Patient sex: M
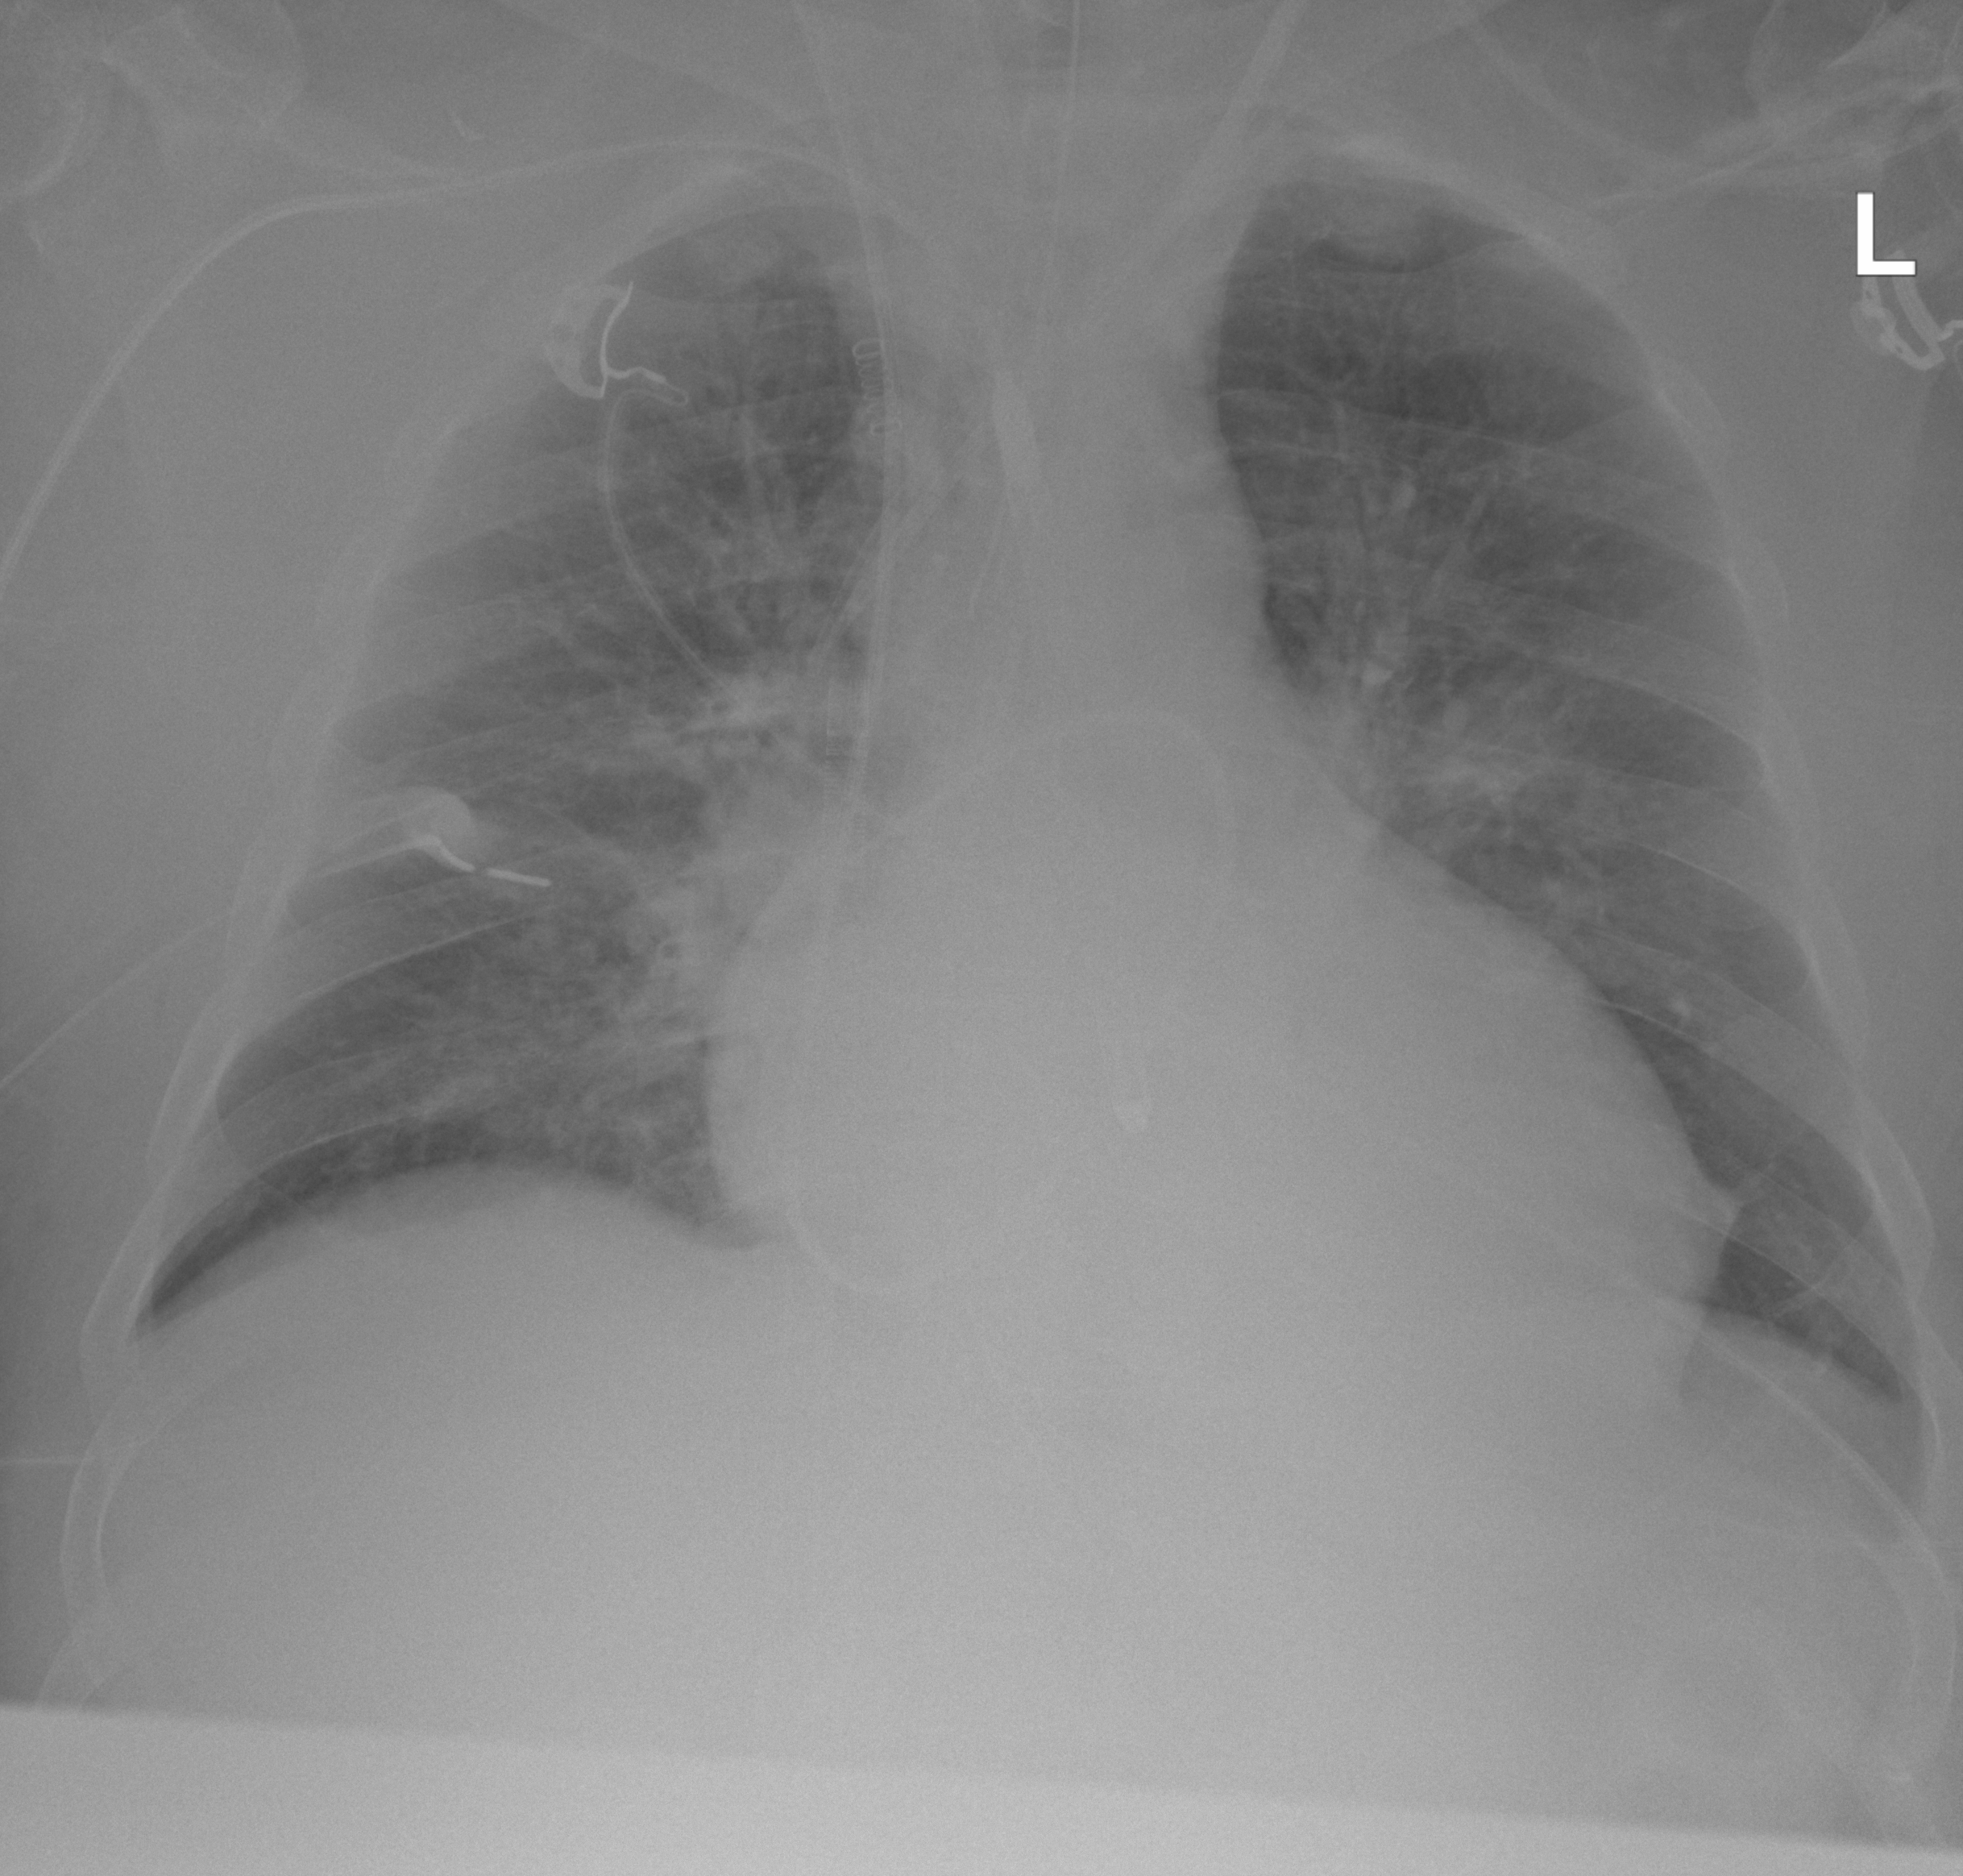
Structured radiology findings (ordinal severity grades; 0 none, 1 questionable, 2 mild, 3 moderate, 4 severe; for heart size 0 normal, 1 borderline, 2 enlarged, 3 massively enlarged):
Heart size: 2
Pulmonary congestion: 3
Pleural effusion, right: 0
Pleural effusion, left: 0
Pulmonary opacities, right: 2
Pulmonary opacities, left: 2
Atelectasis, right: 2
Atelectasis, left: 2